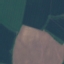
Label: AnnualCrop